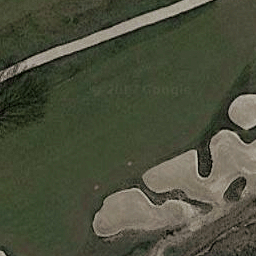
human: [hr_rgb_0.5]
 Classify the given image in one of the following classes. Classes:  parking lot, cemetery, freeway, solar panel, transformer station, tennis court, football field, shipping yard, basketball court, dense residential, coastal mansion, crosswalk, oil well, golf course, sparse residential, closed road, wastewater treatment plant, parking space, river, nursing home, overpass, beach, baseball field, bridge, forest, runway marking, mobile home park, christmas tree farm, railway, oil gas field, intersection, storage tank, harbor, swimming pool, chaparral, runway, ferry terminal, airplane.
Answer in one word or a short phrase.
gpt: golf course